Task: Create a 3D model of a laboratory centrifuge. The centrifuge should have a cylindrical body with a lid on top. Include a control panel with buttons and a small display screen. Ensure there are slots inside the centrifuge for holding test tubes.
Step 109:
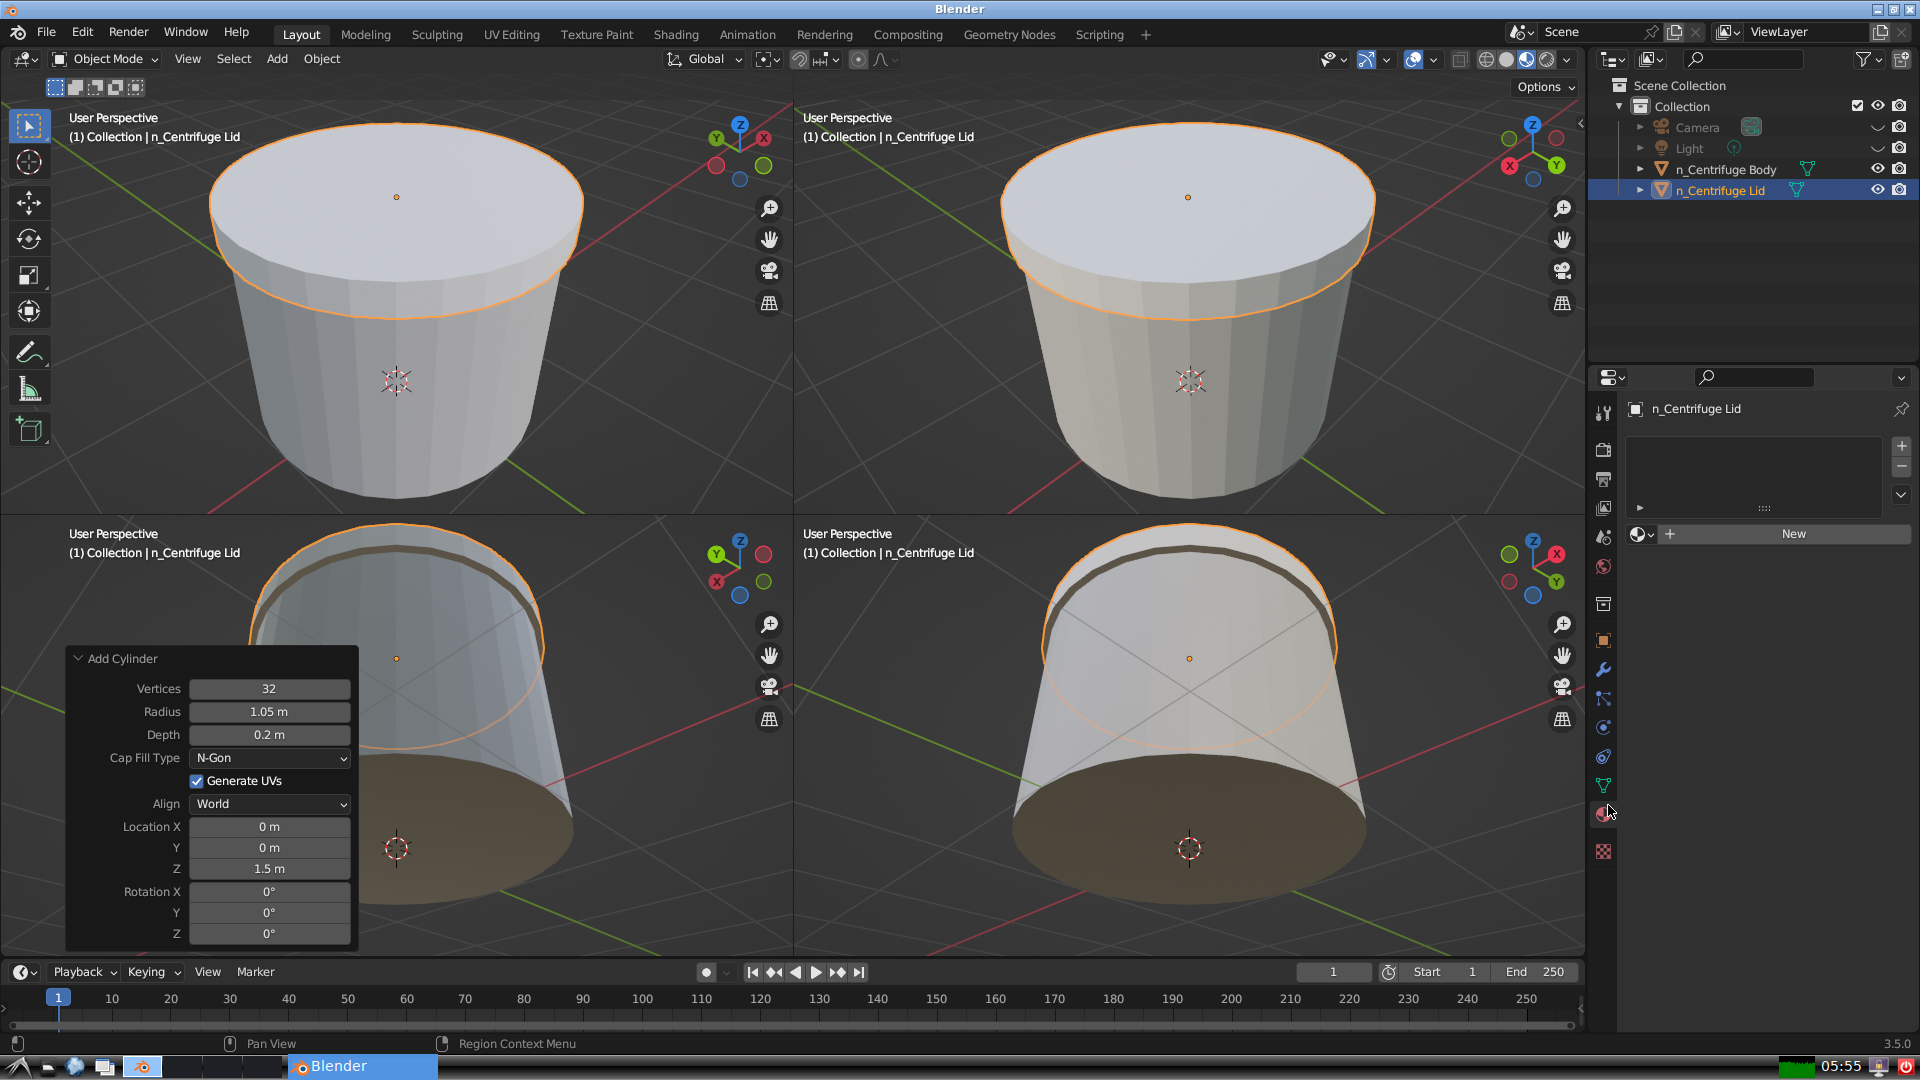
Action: {"mouse_move": [1795, 523]}